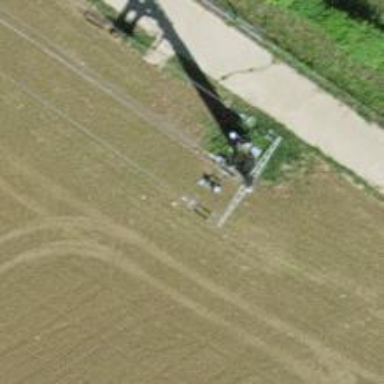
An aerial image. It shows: Power line in the image.